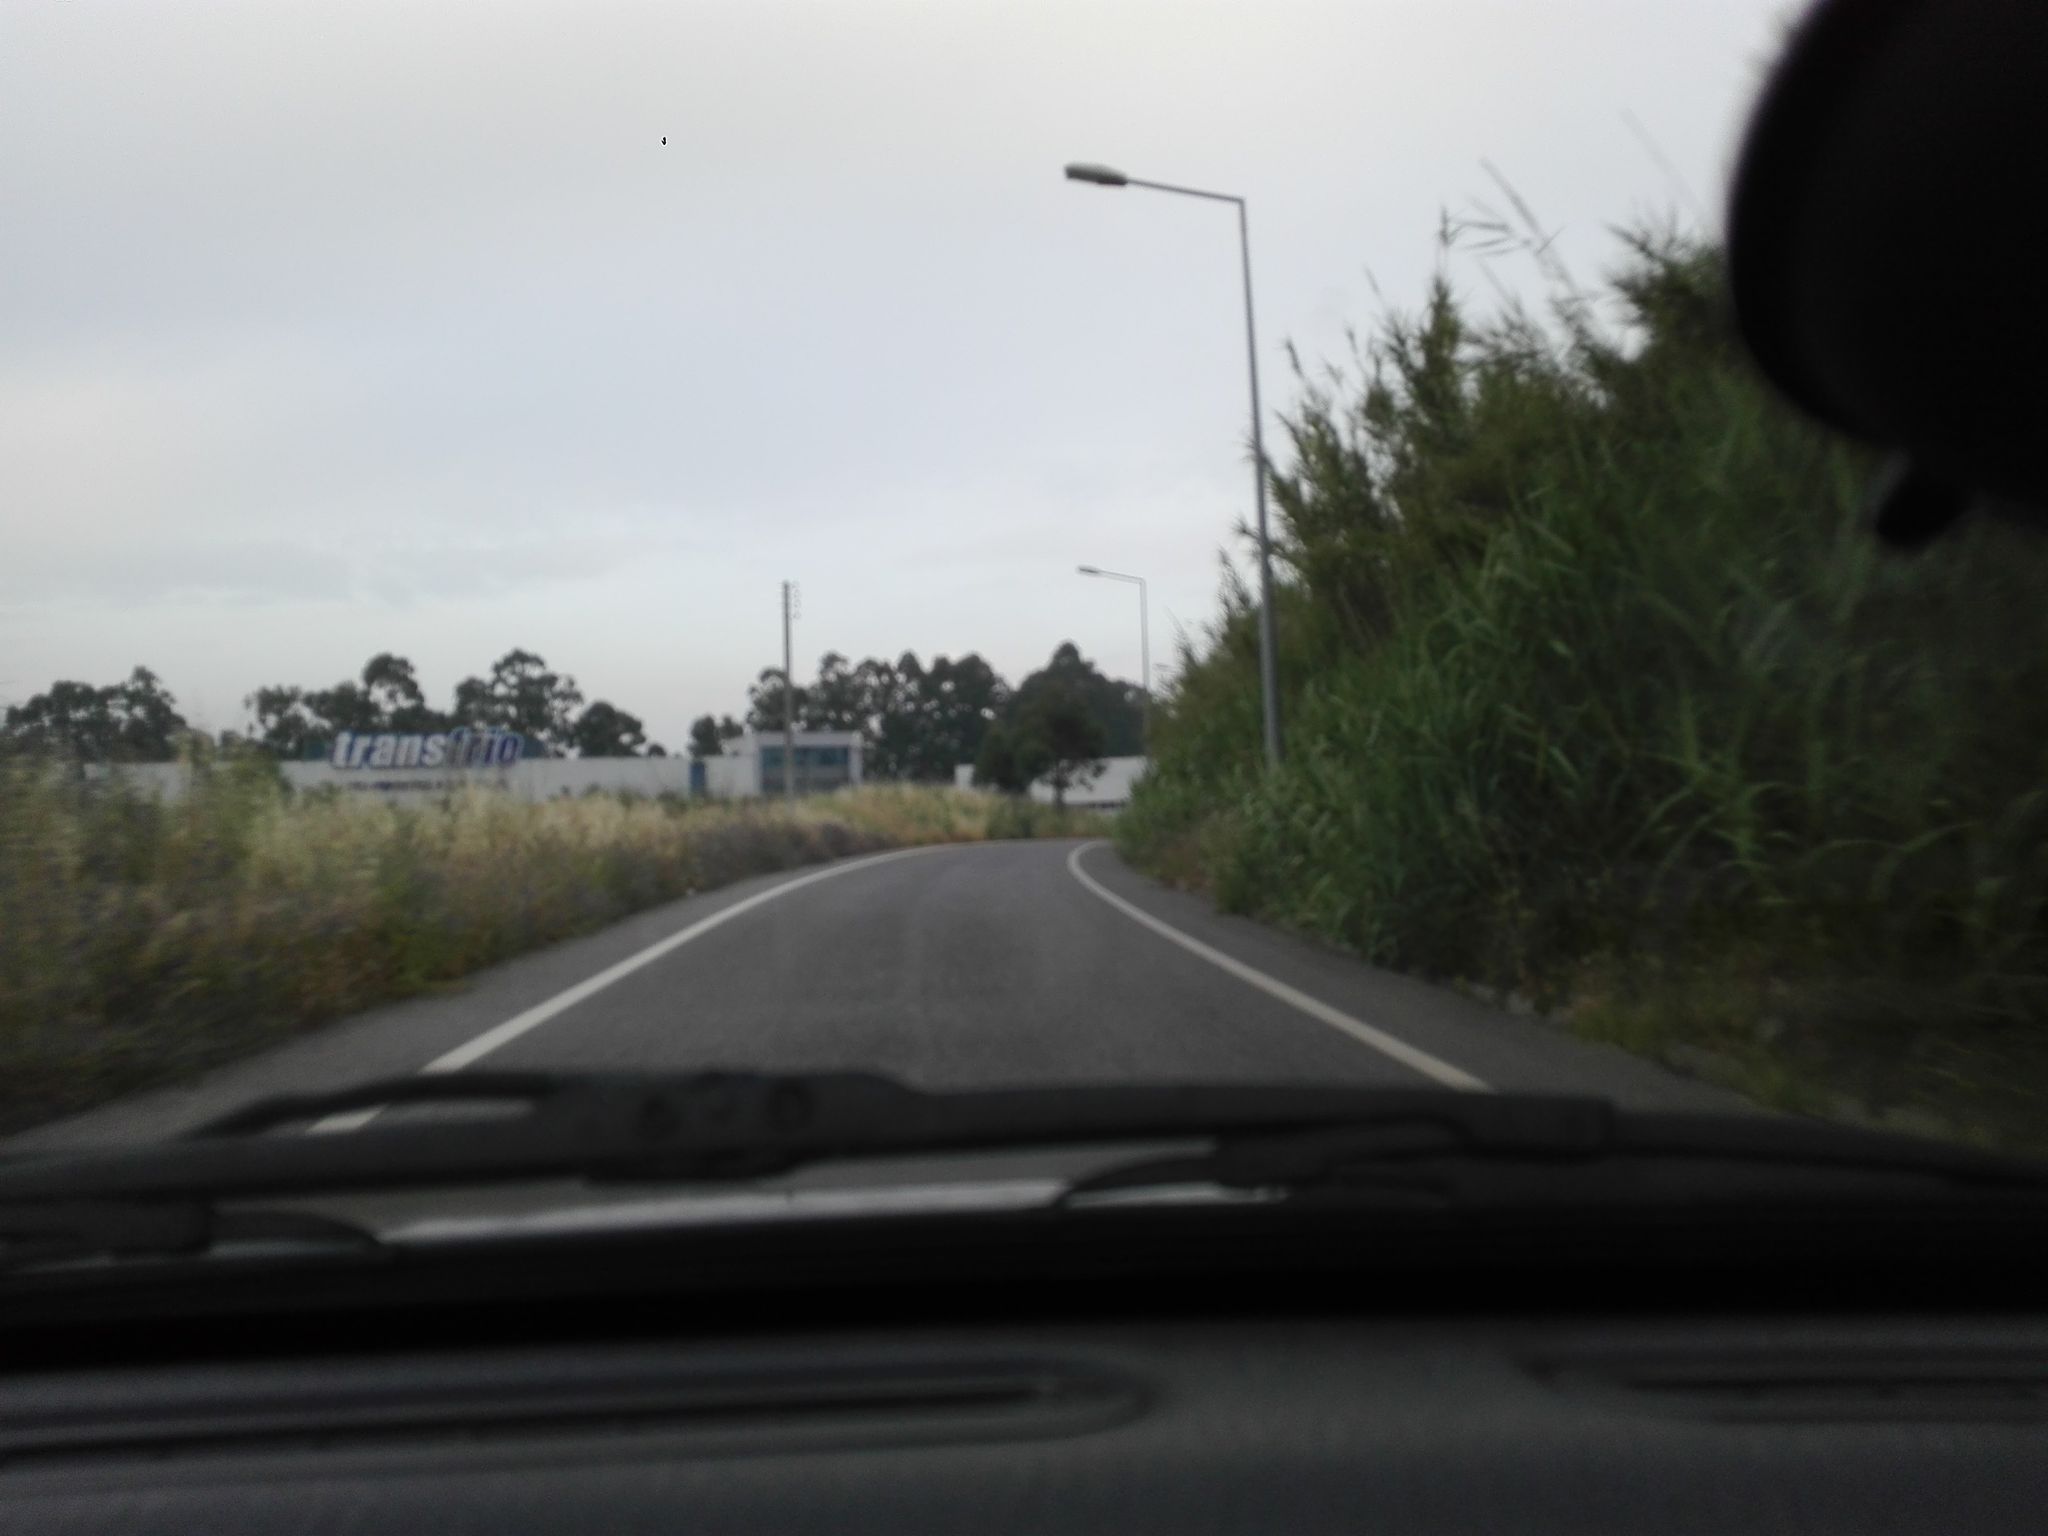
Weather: snowy
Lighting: day
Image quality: slightly poor
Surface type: driving surface
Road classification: residential, tertiary
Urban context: urban centre
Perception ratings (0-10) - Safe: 5.95, Lively: 4.73, Beautiful: 5.7, Boring: 4.29, Depressing: 4.06, Wealthy: 2.93